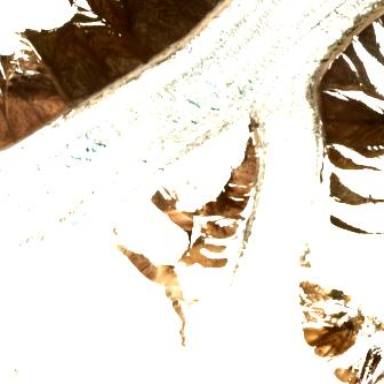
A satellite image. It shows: Majestic glacier in the distance.